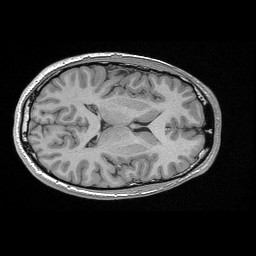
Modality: T1w
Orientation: axial